Interaction volume radius: 5 \u00c5
Interaction volume height: 25 \u00c5
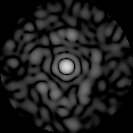
Disorder parameter: 0.8671